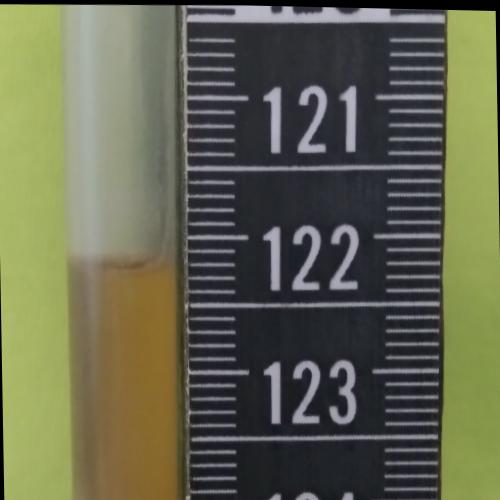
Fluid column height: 122.2 cm